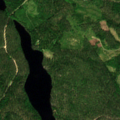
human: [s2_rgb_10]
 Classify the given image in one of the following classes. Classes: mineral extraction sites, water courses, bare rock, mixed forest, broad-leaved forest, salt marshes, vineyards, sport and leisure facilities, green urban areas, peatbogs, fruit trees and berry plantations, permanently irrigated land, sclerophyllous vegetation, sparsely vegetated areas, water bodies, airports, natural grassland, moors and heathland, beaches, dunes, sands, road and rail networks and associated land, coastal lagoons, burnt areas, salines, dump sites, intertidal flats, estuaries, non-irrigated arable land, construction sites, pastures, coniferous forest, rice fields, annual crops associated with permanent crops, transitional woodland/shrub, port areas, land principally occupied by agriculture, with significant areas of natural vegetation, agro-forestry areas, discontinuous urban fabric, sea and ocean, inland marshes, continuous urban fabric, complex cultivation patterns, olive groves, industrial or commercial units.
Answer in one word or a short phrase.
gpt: coniferous forest, mixed forest, transitional woodland/shrub, water bodies